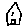
Label: house